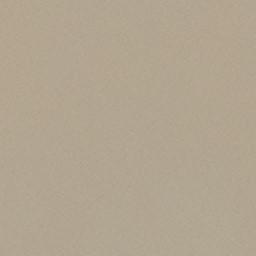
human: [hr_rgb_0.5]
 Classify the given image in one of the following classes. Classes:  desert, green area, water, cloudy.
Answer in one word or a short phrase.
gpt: desert